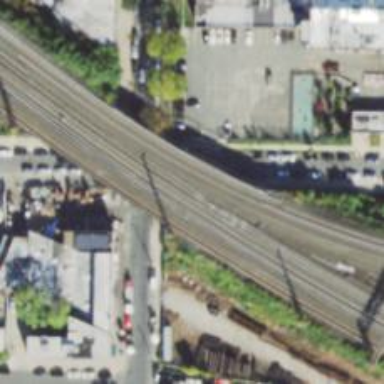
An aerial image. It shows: Bridge with electrified railway tracks.